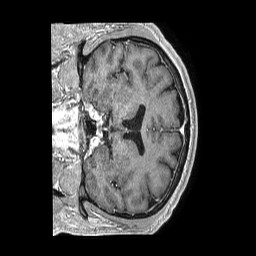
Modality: T1w
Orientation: coronal
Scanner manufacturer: philips
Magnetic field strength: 1.5 T
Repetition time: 0.00761 s
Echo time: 0.003509 s